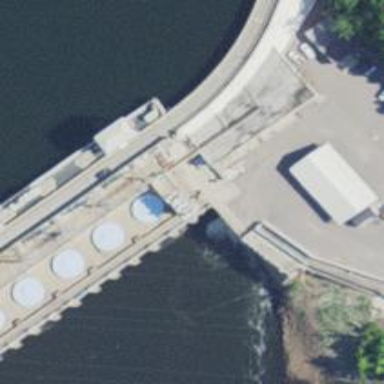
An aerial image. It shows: Hydro power generator using the water-storage method.